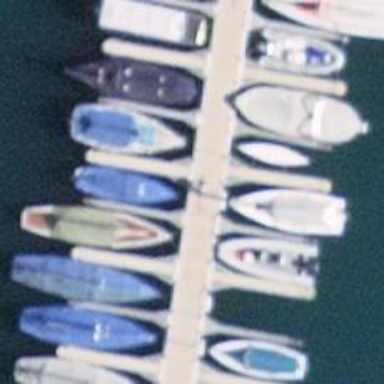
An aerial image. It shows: Man-made pier.